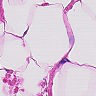
Metastatic tissue present: no